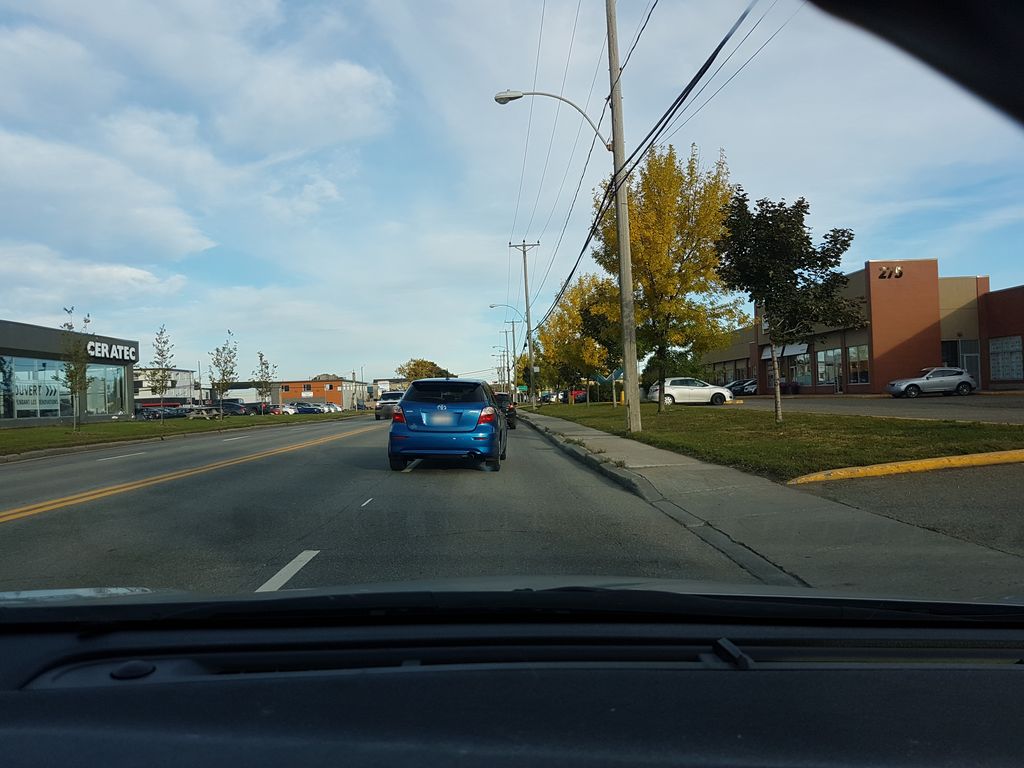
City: quebec_city